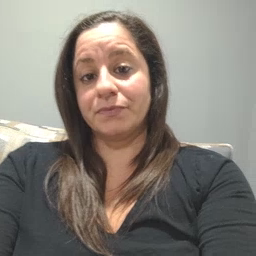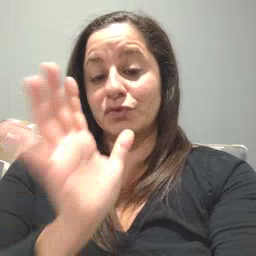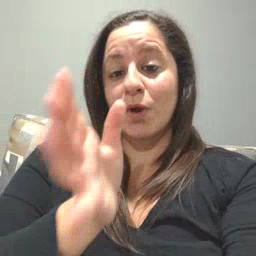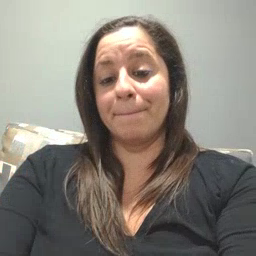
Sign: grandma